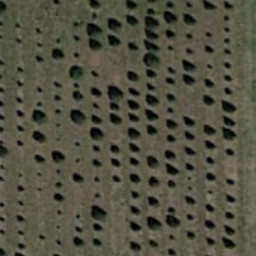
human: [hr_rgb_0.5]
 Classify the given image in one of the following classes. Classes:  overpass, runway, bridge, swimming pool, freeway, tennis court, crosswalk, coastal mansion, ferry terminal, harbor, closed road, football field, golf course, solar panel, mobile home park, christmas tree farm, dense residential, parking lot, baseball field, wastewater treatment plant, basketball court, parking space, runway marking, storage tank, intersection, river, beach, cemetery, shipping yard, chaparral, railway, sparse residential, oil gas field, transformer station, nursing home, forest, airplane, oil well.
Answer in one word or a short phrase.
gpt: christmas tree farm